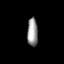
Tissue: lung
Cell type: T cells
Senescence score: 0.1903
Nuclear area (px): 285
Mean DAPI intensity: 155.916